Question: I want to convert a 'String' in a 'NSString', for obtaining a double value. But I have an error:
> Argument labels '(_:)' do not match any available overloads.
How can I fix this?

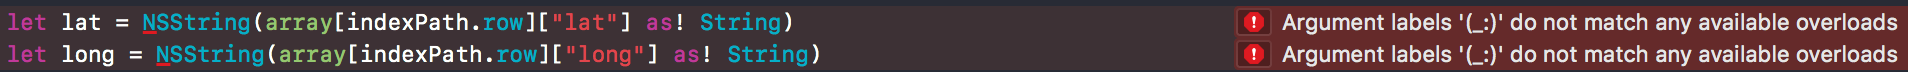
Answer: Don't do that.
Basically you can bridge cast 'String' to 'NSString'
'''
let nsString = "12.34" as NSString
print(nsString.doubleValue)
'''
rather than using an initializer (the error message says there is no appropriate initializer without a parameter label), but casting to 'NSString' to get the 'doubleValue' is the .
Get the 'String', use the 'Double' initializer and unwrap the optionals safely
'''
if let lat = array[indexPath.row]["lat"] as? String,
let latAsDouble = Double(lat) {
// do something with latAsDouble
}
'''